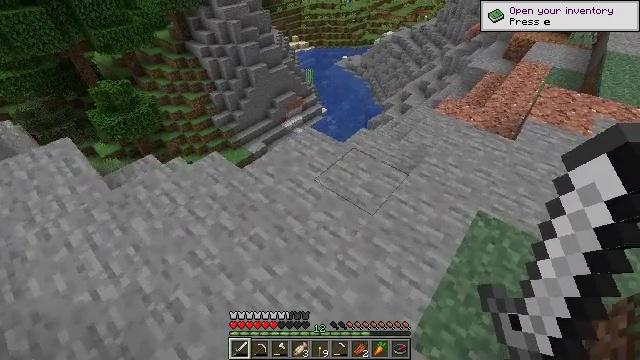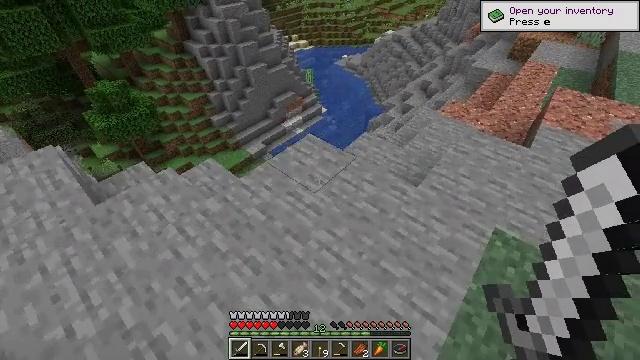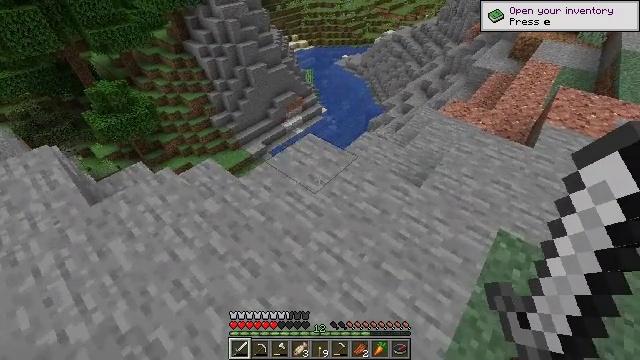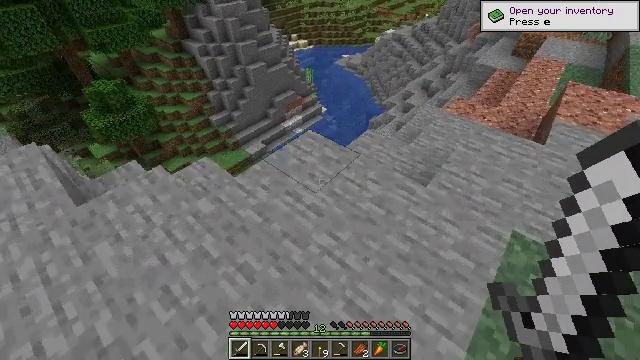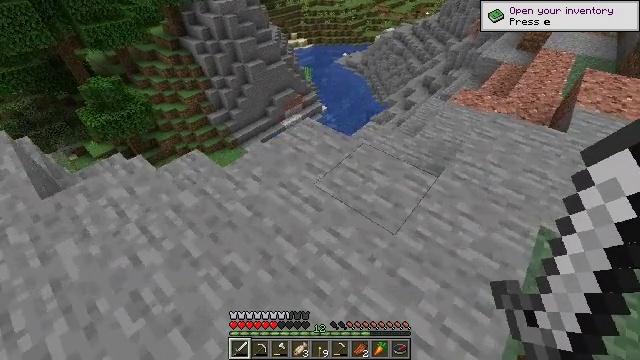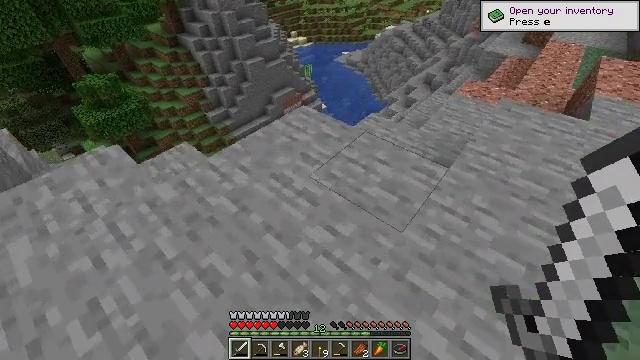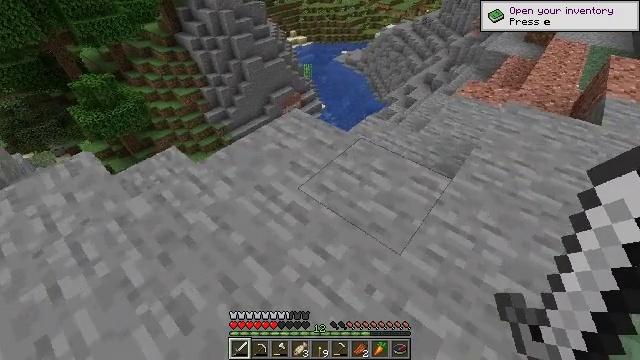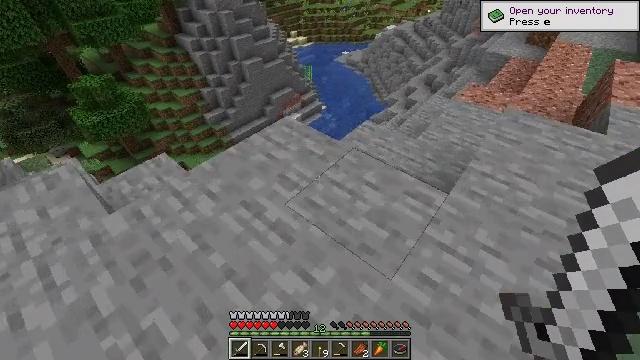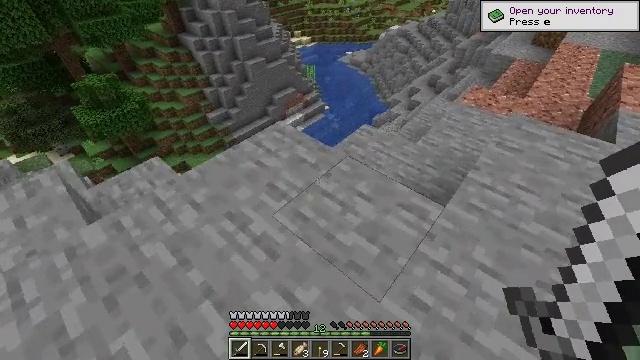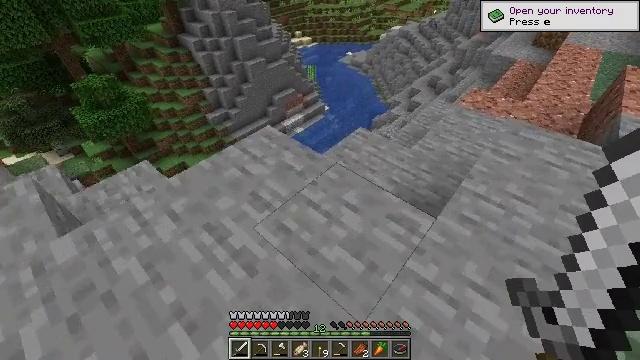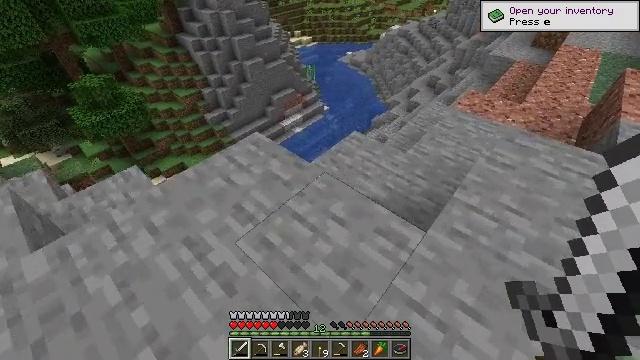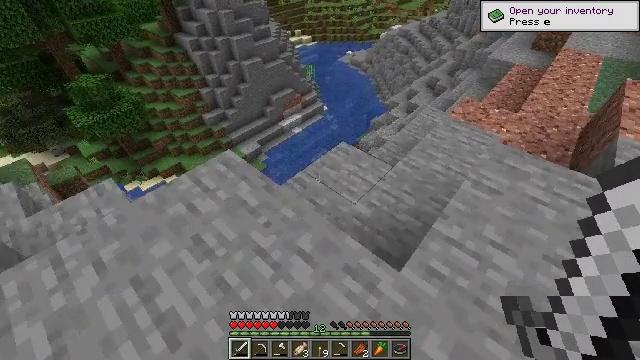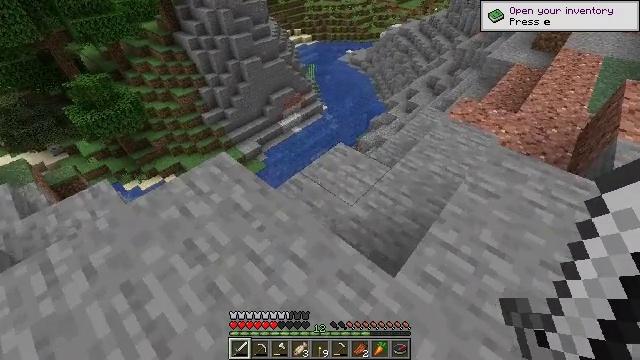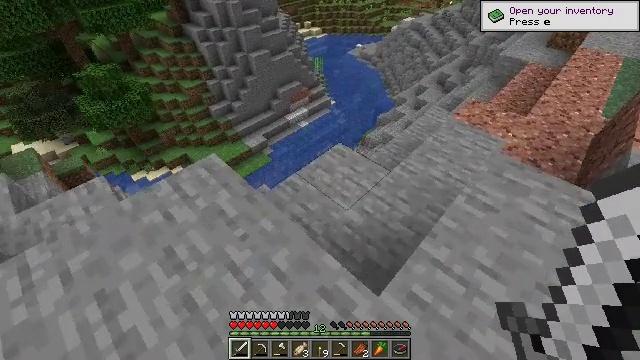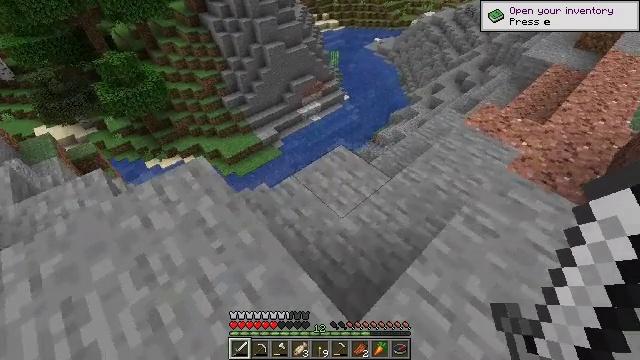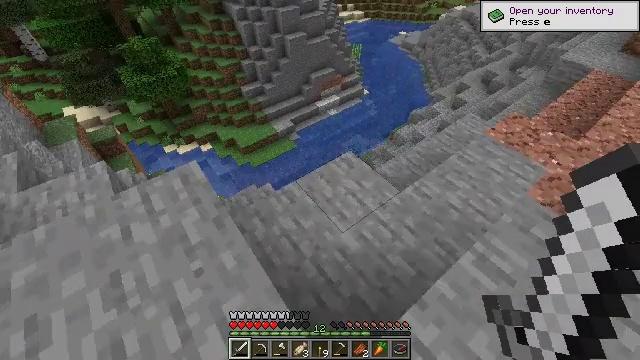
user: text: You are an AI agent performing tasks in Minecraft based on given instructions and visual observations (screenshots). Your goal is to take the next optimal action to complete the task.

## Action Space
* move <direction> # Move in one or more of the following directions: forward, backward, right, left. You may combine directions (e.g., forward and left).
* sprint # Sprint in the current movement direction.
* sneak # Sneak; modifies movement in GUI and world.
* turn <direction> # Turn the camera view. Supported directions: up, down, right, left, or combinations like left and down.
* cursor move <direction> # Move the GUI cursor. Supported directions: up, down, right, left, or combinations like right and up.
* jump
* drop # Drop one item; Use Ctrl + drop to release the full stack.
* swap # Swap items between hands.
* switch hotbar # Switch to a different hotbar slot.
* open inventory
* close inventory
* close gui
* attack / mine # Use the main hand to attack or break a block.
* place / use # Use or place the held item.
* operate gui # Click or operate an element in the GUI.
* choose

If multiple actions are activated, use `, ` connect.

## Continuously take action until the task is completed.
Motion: motion action
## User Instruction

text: Cut down the sugar cane stalks.
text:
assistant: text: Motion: move forward
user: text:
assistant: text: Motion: move forward
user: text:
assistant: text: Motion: move forward and move right
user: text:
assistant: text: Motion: move forward and move right
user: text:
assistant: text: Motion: move forward and move right
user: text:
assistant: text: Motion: move forward and move right
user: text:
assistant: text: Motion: move forward and move right
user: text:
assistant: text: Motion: move forward and move right
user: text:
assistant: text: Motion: move forward and move right
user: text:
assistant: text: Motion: move forward and move right
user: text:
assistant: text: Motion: move forward and move right
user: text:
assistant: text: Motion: move forward and move right
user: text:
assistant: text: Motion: move forward and move right, turn left and down
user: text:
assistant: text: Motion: move forward, turn left and down
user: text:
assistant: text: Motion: move forward, turn left and down
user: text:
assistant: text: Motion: move forward, turn left
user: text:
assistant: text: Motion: move forward, turn left and down
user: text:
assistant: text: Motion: move forward, turn left and down
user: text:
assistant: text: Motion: move forward
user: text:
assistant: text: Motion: move forward, turn left and down
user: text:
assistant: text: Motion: move forward, turn left
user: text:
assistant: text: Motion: move forward
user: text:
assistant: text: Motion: move forward
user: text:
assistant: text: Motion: move forward
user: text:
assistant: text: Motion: move forward
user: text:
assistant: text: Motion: move forward
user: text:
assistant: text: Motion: move forward
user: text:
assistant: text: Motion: move forward
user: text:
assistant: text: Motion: move forward
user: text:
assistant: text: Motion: move forward